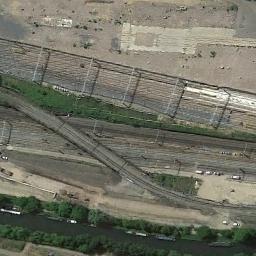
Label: railway